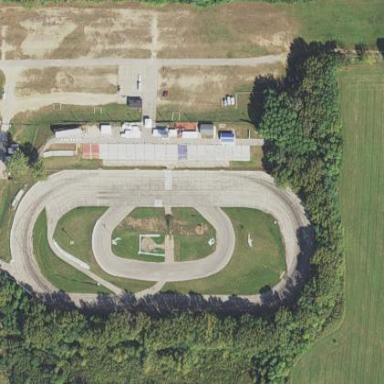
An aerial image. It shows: Motor sports centre located on leisure land.